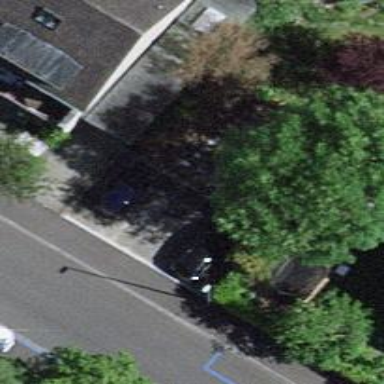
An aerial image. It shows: Garage.